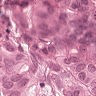
Metastatic tissue present: yes